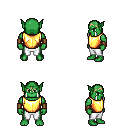
a pixel art fantasy rpg character, male body template, orc, green skin, gold chest armor, white pants, plain hairstyle, leather bracers, four views (front, back, left, right), 2x2 character sprite sheet, small pixel art, hard edges, no anti-aliasing